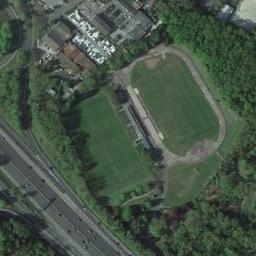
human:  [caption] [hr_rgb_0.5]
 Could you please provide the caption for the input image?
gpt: The track and field is built on the lawn, A road away from the residential area, And there is a lot of vegetation around it .

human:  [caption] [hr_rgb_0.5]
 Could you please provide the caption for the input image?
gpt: There are many trees near the ground track field .

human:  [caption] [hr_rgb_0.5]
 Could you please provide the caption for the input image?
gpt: The ground track field is surrounded by a forest, Some buildings and a lawn .

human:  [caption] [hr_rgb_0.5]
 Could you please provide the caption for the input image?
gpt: The track and field are green .

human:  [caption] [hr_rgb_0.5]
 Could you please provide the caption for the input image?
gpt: There are many green trees around the ground track field with a gray track .